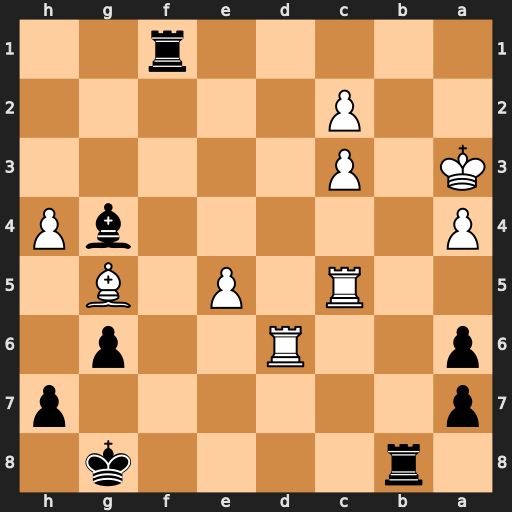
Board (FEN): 1r4k1/p6p/p2R2p1/2R1P1B1/P5bP/K1P5/2P5/5r2
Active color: b
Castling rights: -
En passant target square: -
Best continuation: Ra1#